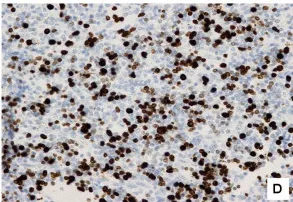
Tumor immunoreactivity. (D) Growth fraction (ki 67) was approximately 30.
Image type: pathology (immunostaining)